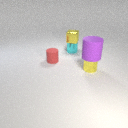
small cyan metal cylinder below small yellow metal cube